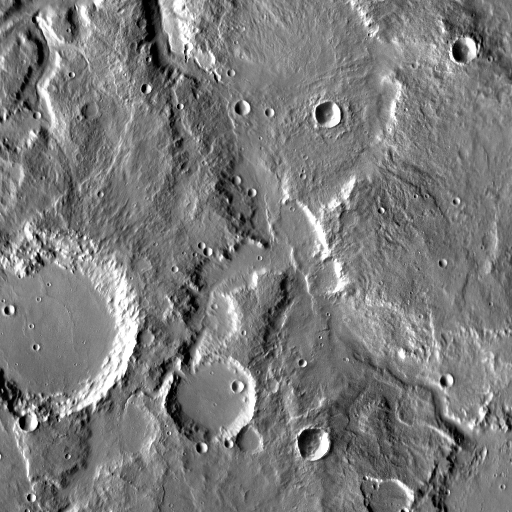
Crater classes present: Background, Other, Buried, Secondary